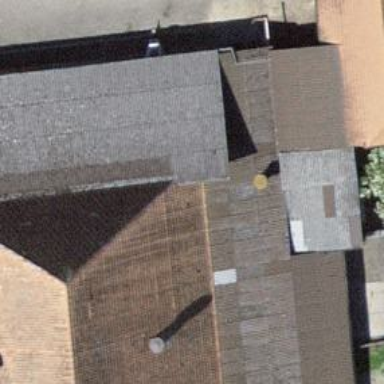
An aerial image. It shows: Garage building.